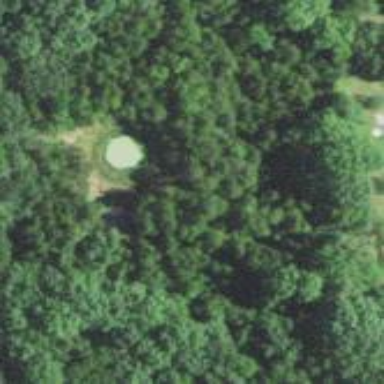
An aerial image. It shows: Woodland with evergreen needle-leaved trees.